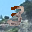
Label: 3